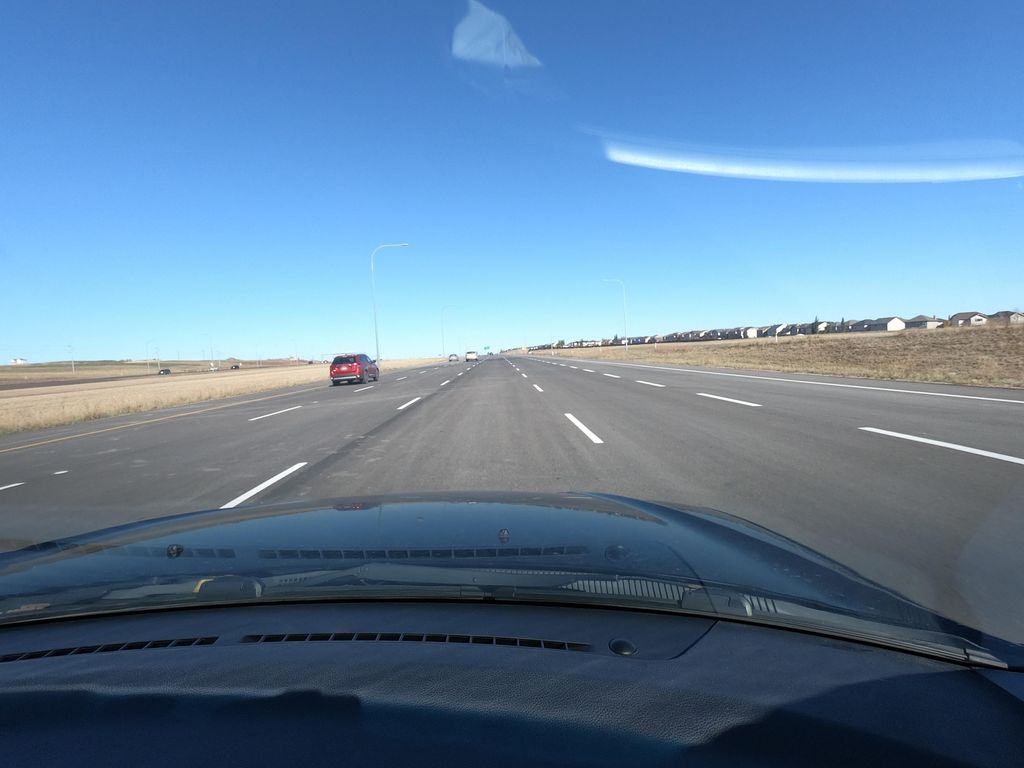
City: calgary